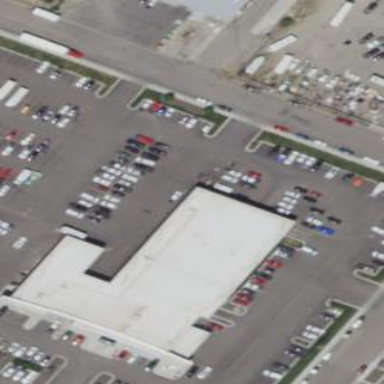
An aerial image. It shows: Car shop building.